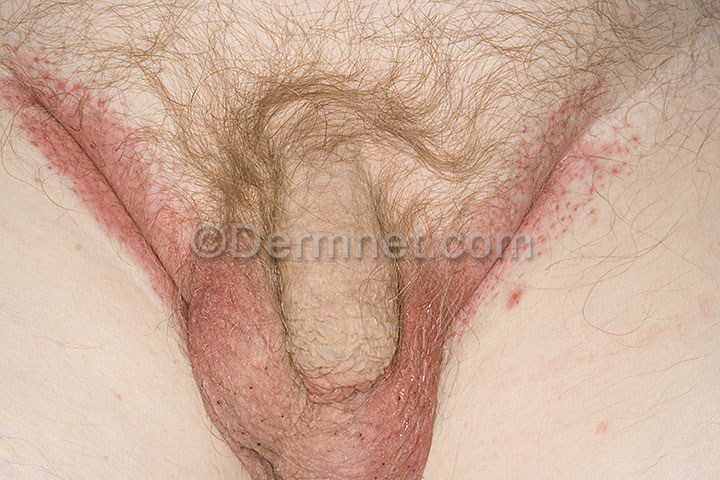
Disease: Tinea Ringworm Candidiasis and other Fungal Infections